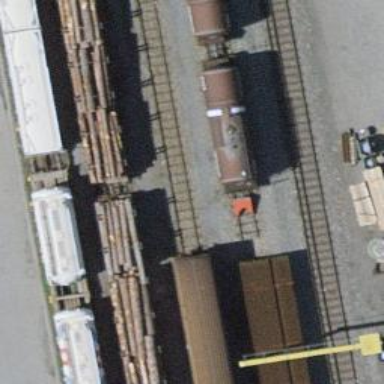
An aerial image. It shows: Railway buffer stop.